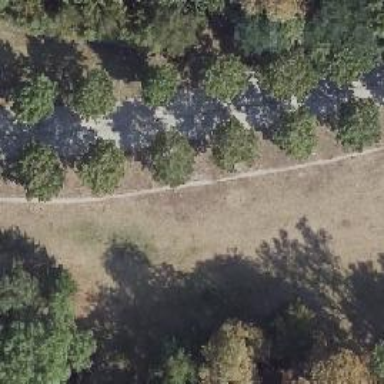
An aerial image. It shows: Deciduous broadleaved tree in park.